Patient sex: M
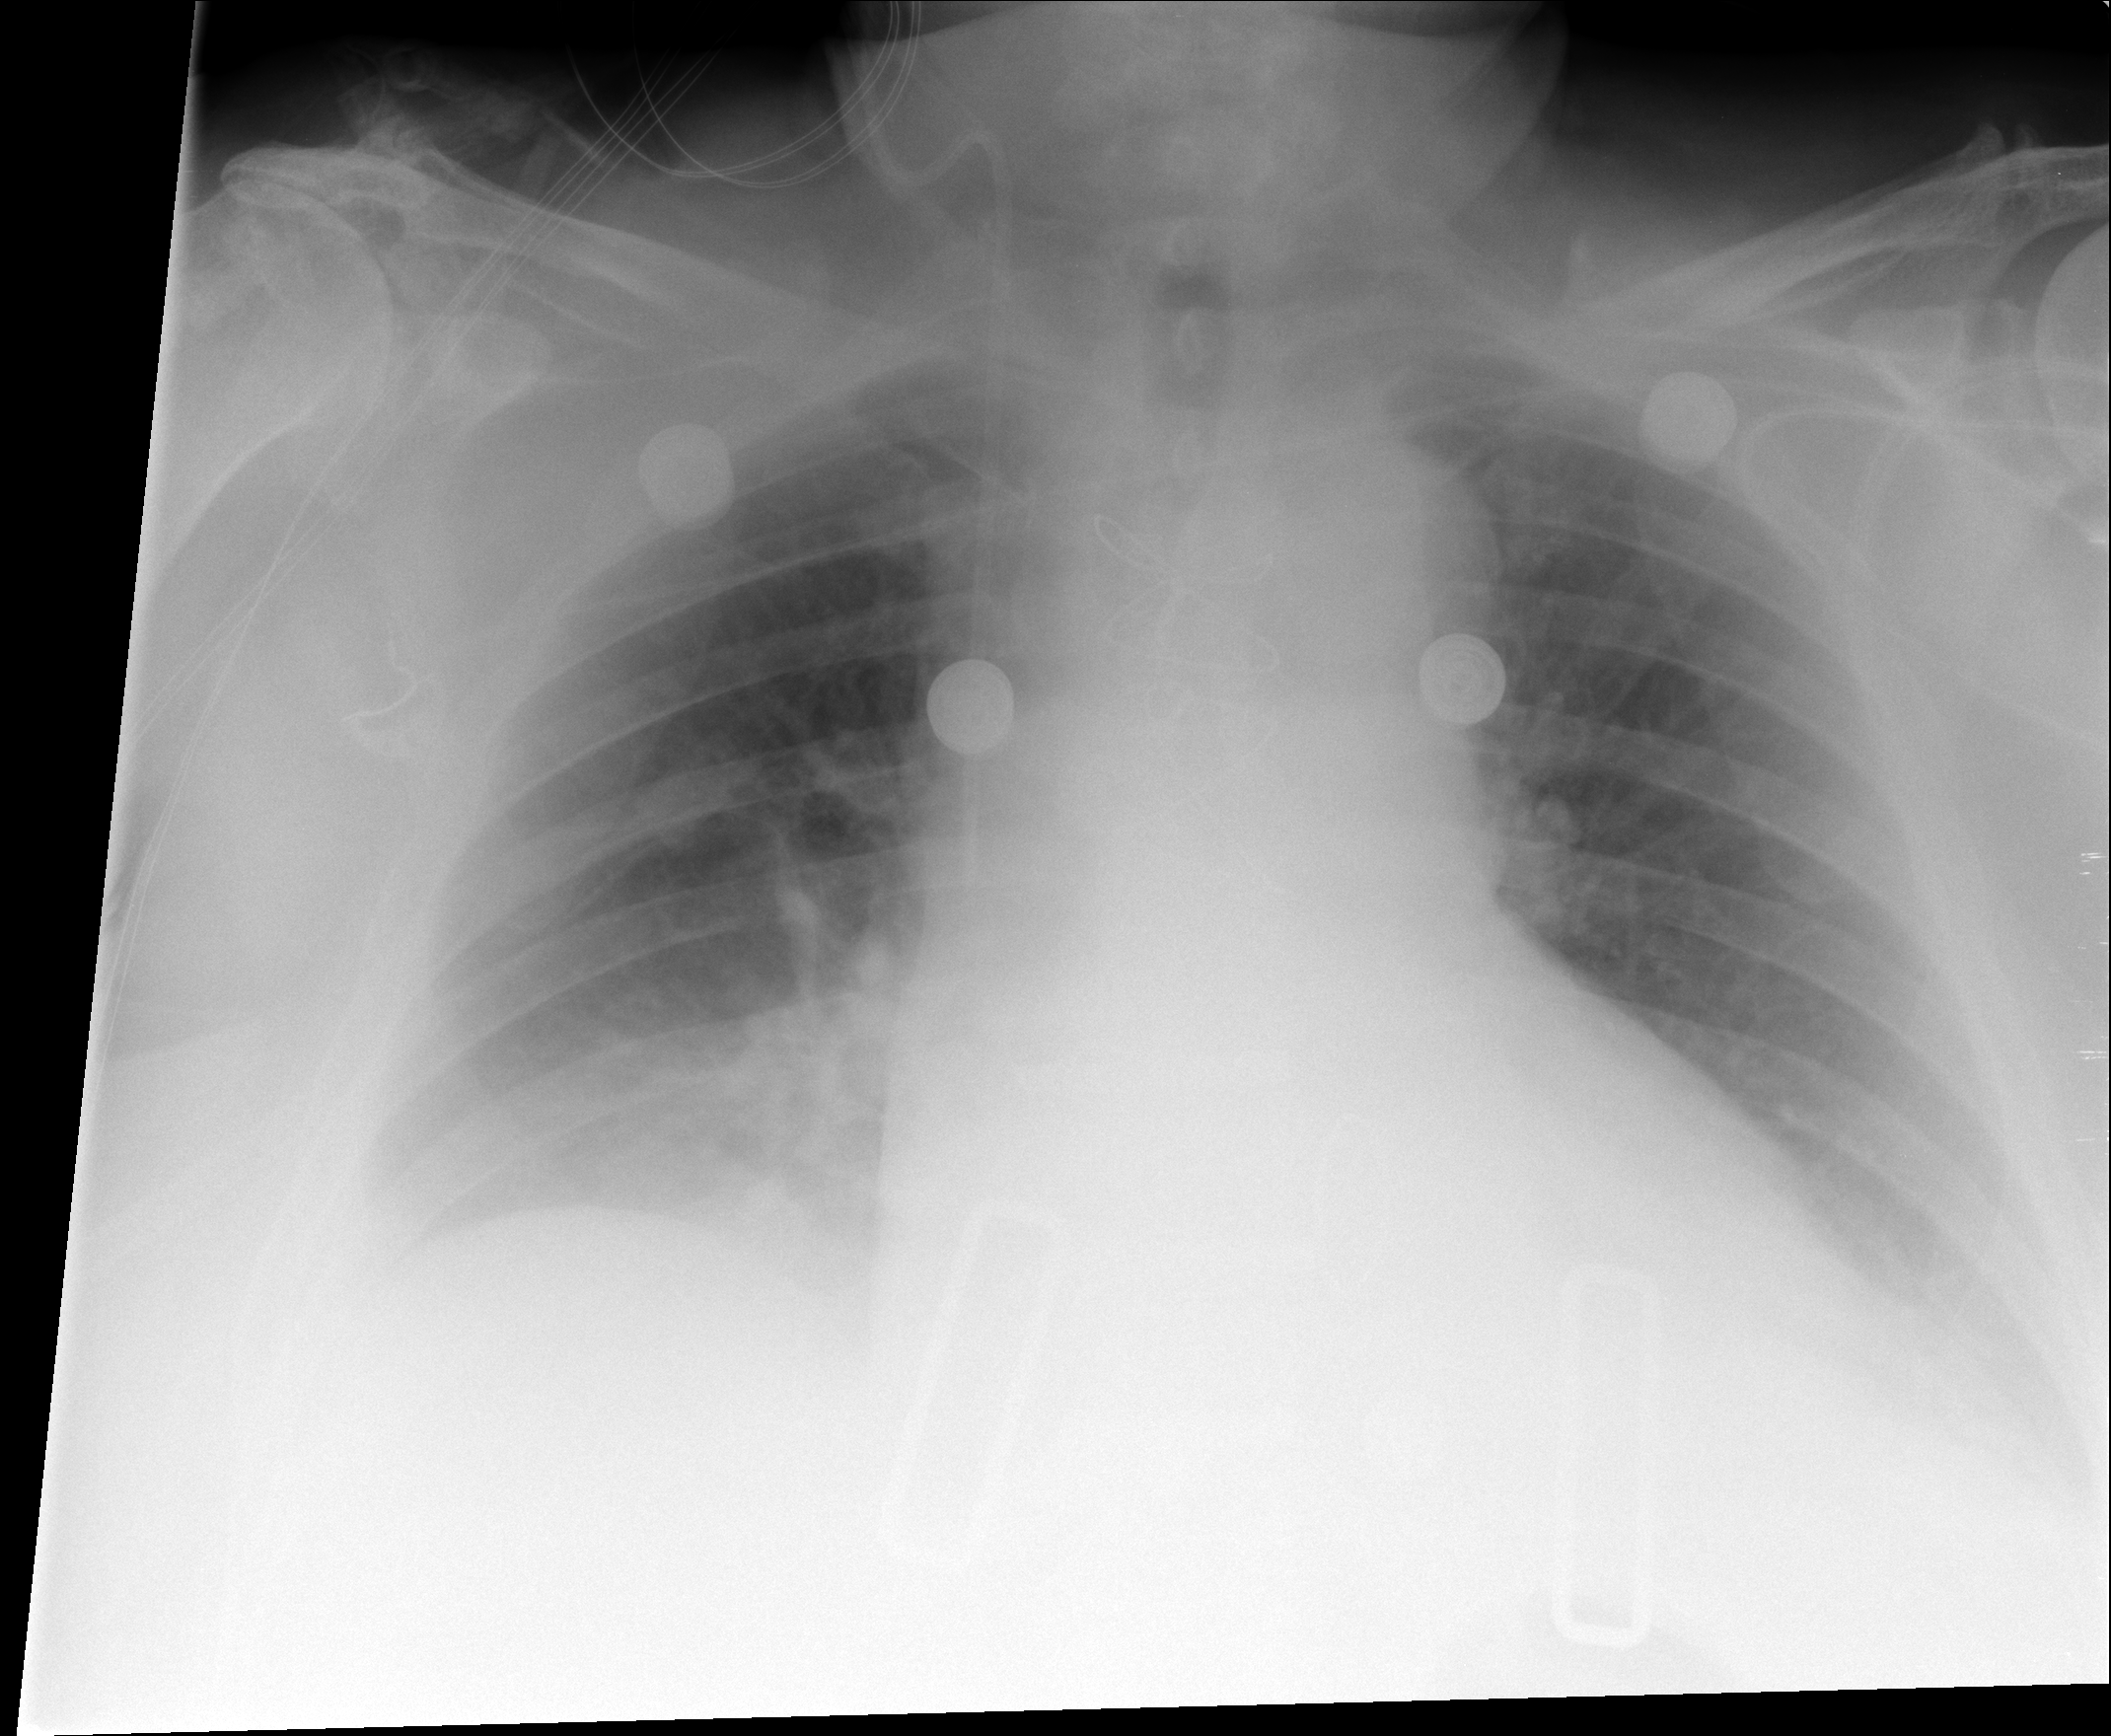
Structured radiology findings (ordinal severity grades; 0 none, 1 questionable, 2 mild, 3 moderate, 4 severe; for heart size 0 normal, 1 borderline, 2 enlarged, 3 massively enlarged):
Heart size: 1
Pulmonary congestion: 0
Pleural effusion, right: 2
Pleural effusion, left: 2
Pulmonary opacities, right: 0
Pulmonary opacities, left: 0
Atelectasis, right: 2
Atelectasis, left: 2